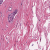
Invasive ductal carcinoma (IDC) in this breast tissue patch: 1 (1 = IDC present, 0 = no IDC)